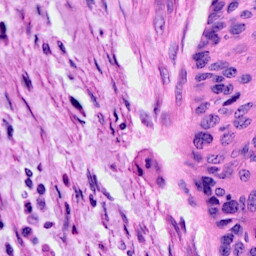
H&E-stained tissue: Cervix